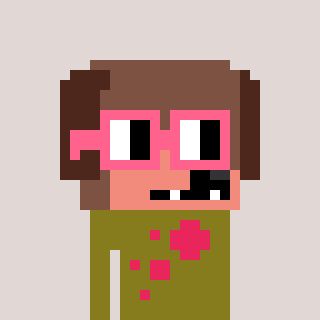
a pixel art character with square pink glasses, a dog-shaped head and a gunk-colored body on a warm background